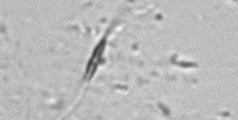
Label: Phaeocystis_debris